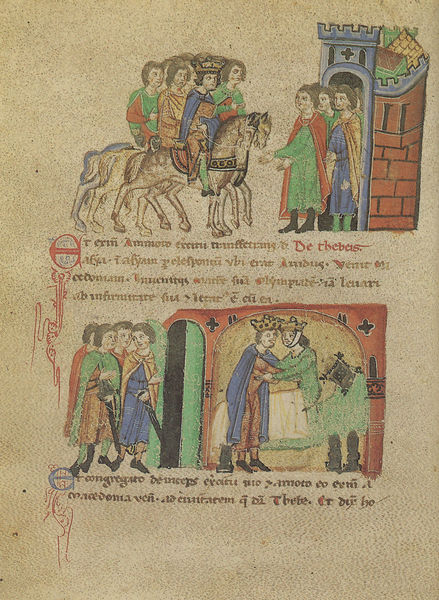
Titel: Alexanderroman
Institution: Leipzig, Stadtbibliothek
Schlagwörter: blau, gruppe, gelb, grün, menschen, bunt, frau, männer, schwarz, tür, zeichnung, rot, schloss, paar, blatt, krone, pferd, pferde, reiter, turm, reiten, sattel, farbig, schrift, kuss, farben, gefolge, könig, bett, tor, zinnen, eingang, buch, burg, druck, stich, seite, illustration, schwert, schwerter, text, beschriftung, herrscher, ritter, altar, buchseite, empfang, königin, ankunft, kronen, gruss, latein, lateinisch, vierpass, schrif, buchmalerei, königspaar, reitern, schhwerter, grusws